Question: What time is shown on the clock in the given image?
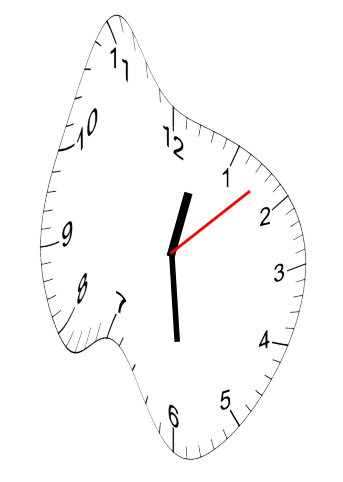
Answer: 12:29:08